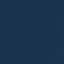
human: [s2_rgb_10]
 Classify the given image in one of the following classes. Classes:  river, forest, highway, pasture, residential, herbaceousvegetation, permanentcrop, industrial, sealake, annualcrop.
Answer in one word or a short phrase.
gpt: SeaLake